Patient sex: M
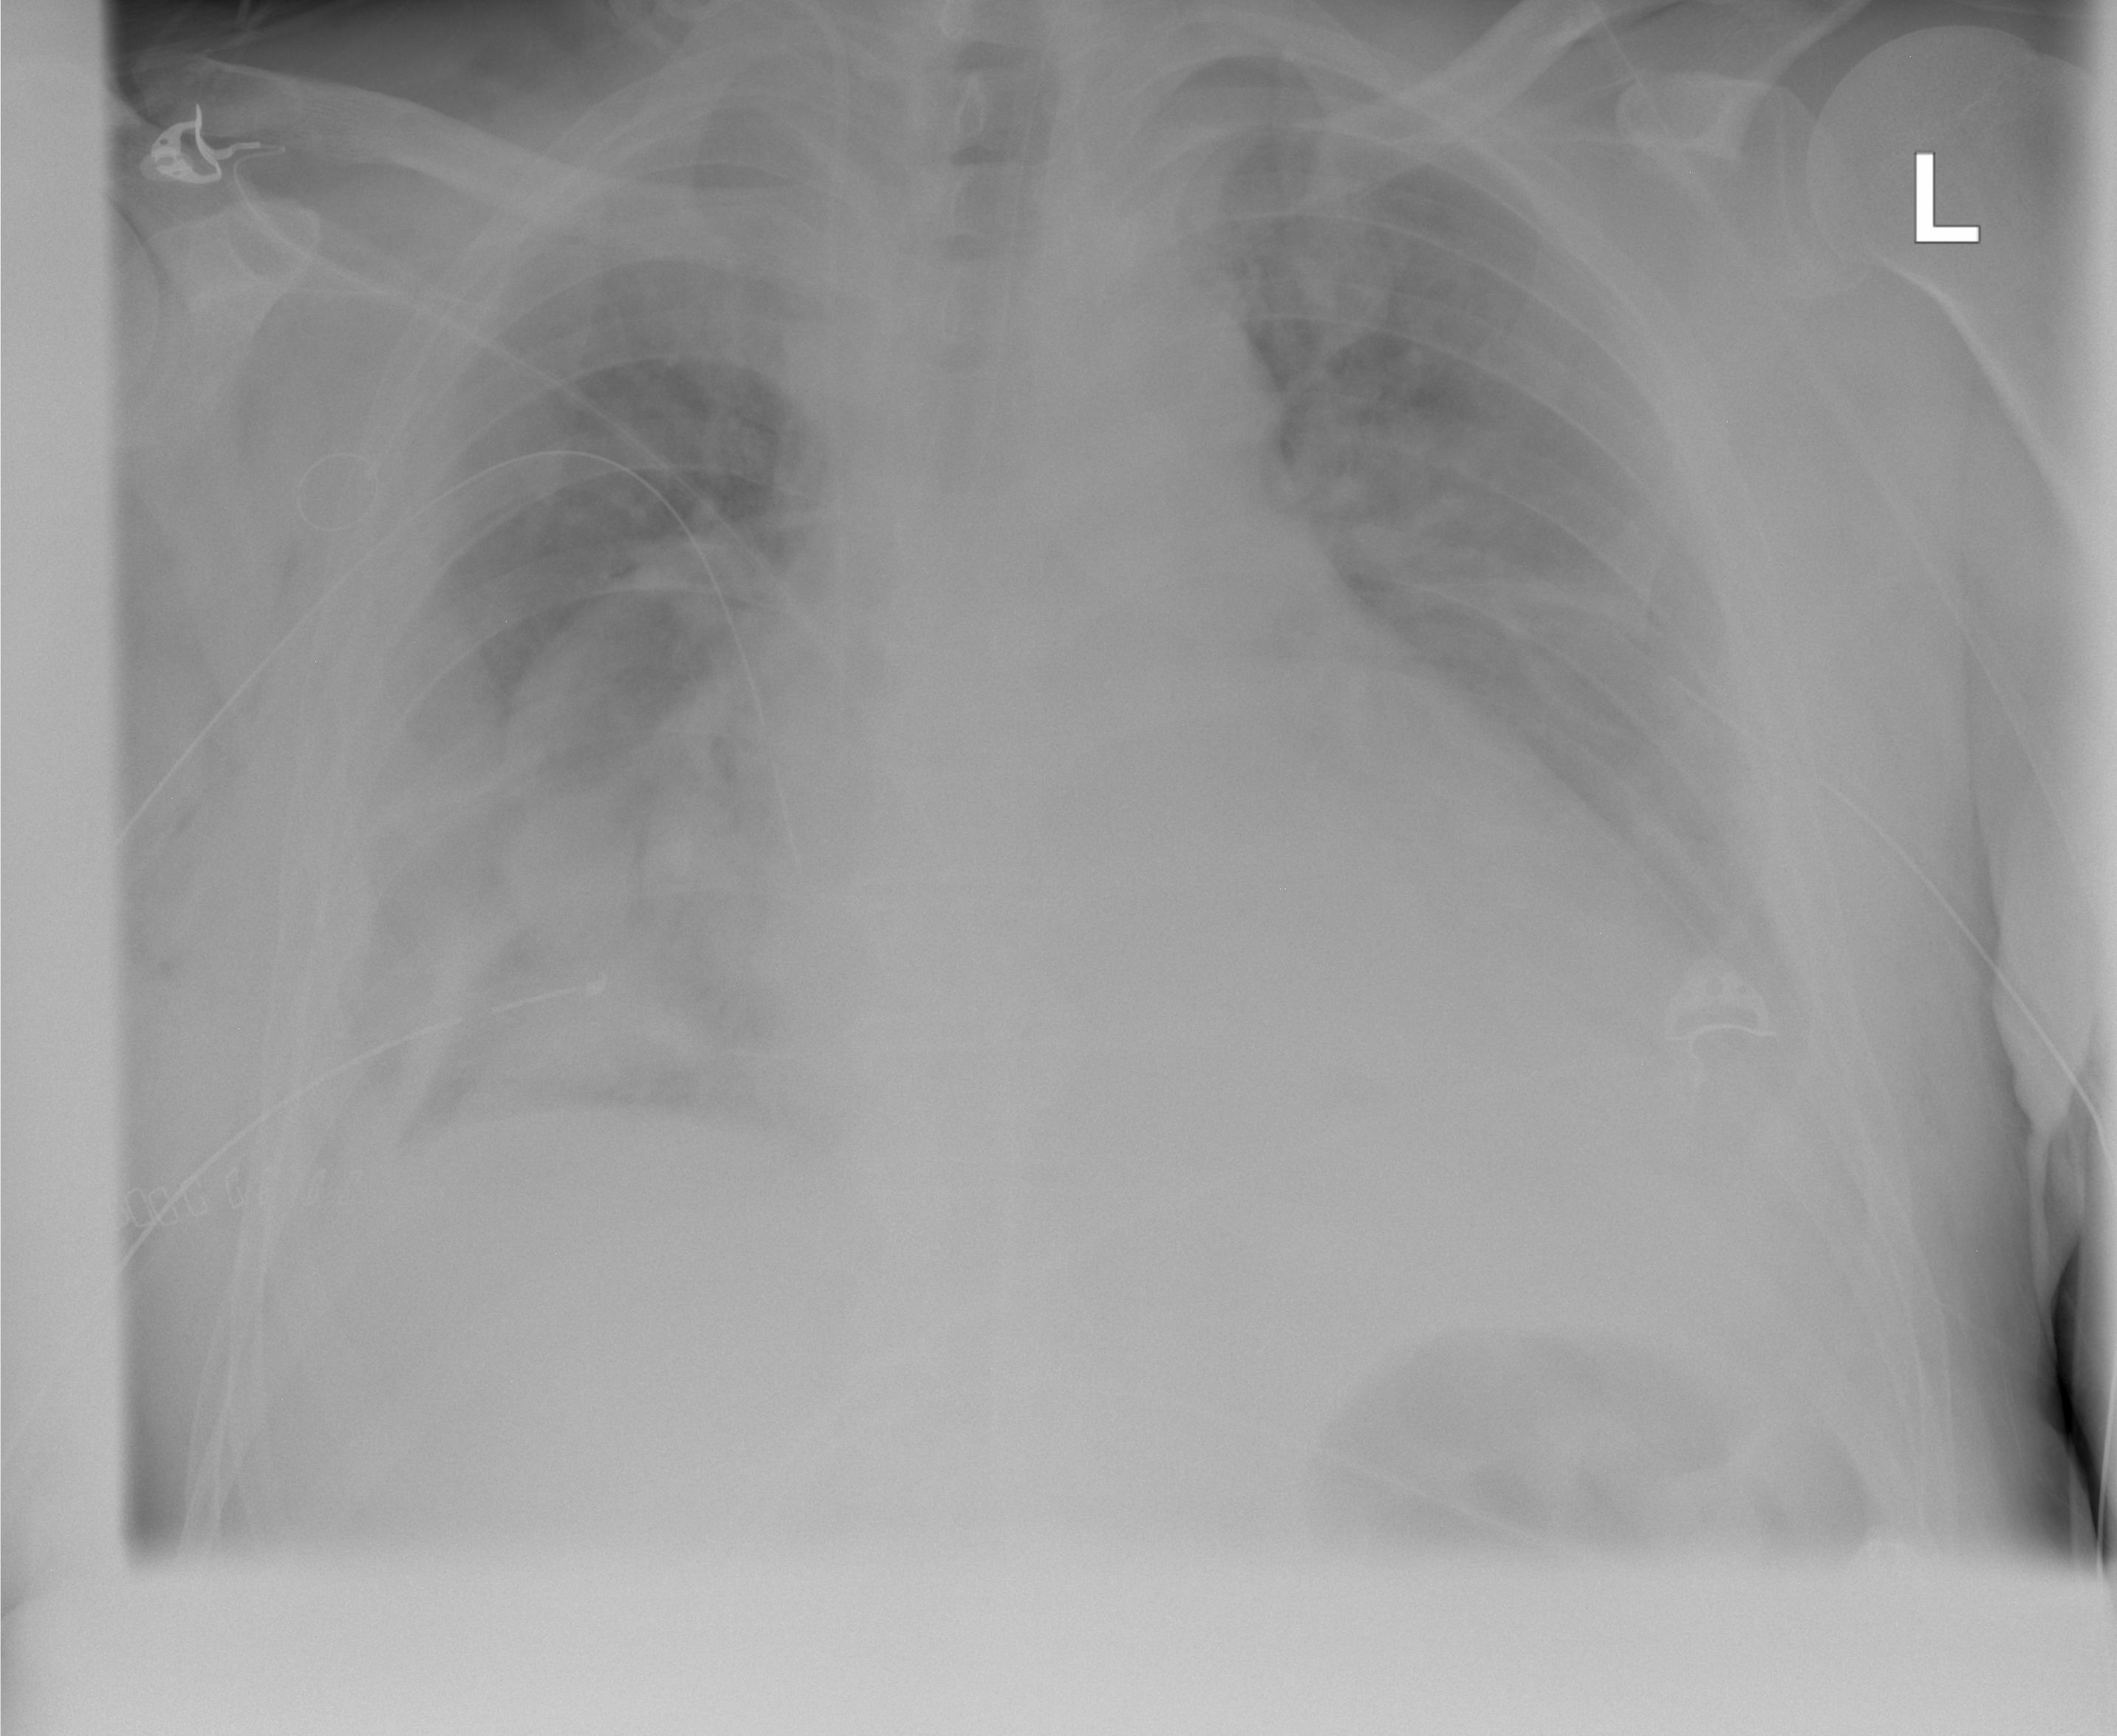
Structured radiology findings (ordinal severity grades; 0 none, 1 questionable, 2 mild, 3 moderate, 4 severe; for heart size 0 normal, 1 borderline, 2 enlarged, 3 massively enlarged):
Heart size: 2
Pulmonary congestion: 2
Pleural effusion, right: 2
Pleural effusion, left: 2
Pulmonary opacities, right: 3
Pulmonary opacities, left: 2
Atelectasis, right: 2
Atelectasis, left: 2